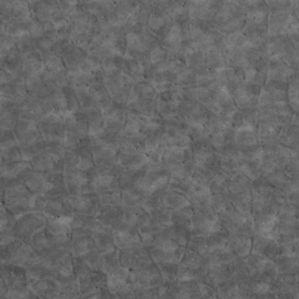
Label: non_frost